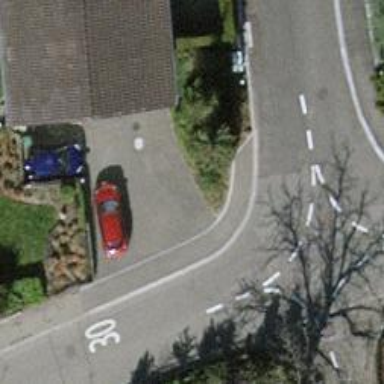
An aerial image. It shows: Sidewalk.